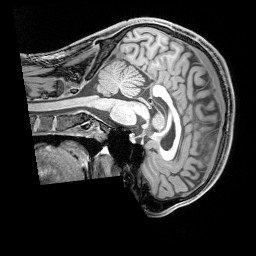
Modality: T1w
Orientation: sagittal
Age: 25
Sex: male
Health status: healthy
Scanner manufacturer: siemens
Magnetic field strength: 3 T
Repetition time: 1.65 s
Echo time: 0.00182 s